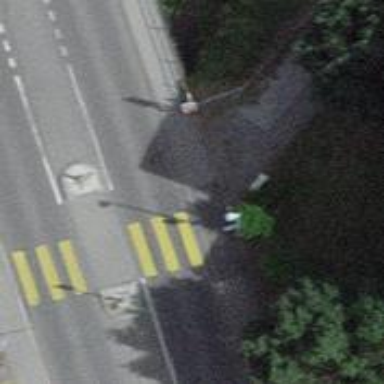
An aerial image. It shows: Cycle barrier.